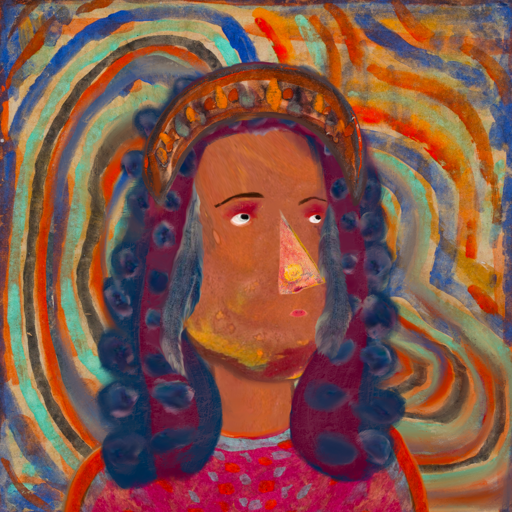
Background: Sisters, Head And Neck Side: Mother_And_Son_Son, Face Side: Irani, Bust: Sisters, Hair Side: Hill_Girl, Head Accessory: Hypocrite, Second Necklace: Blank, Necklace: Blank, Baby: Blank